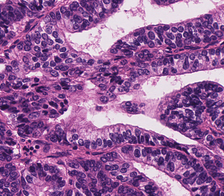
Tumor epithelial tissue: yes
Tumor-associated stroma tissue: yes
Normal tissue: no